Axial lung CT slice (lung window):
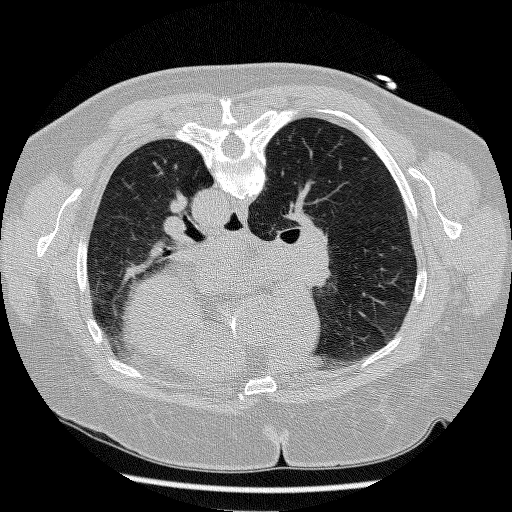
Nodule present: no